Aerial crown-view tile of a tropical tree (Barro Colorado Island, Panama), acquired 20250217:
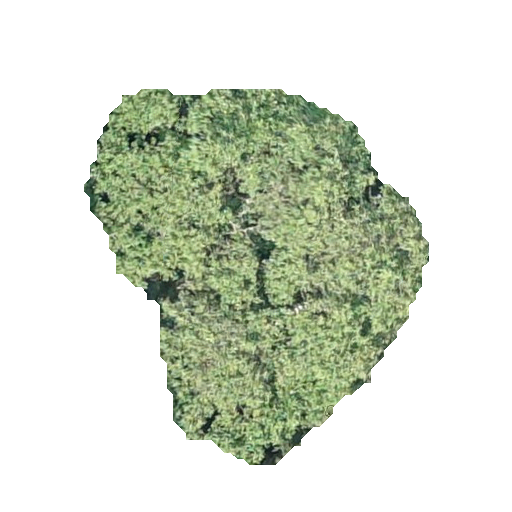
Species: Hieronyma alchorneoides
GBIF accepted scientific name: Hieronyma alchorneoides
Crown area: 128.171 m²